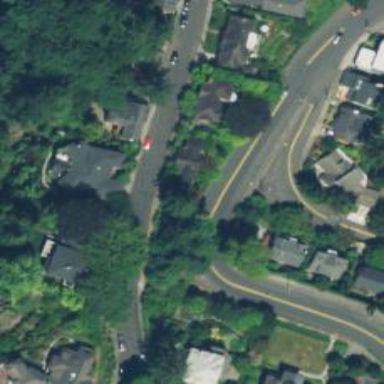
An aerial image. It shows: Secondary road with sidewalk on the left.